Question: I have a UISearchBar embedded within a form so what I am trying to do is once someone clicks on the SearchBar I want a TableView to popup as a subView . I have that working correctly however I would like the SubView to appear under the SearchBar so that Users can keep searching, my SubView takes over the entire page . Here is how I am trying to get the functionality to work: .
Notice the searchBar with the corresponding View now if you click on the SearchBar a subView appears right below the SearchBar . As stated before for me everything is working except that the subView takes over the whole page and does not appear underneath the SearchBar. This is my code , the third image is my storyBoard below and this is my code
'''
class RegistrationViewController: UIViewController,UISearchBarDelegate {
@IBOutlet weak var Location: UISearchBar!
func searchBarShouldBeginEditing(_ searchBar: UISearchBar) -> Bool {
searchBar.setShowsCancelButton(false, animated: true)
let Popup = UIStoryboard(name: "Main", bundle: nil).instantiateViewController(withIdentifier: "zip_searches") as! ExampleTableViewController
self.addChildViewController(Popup)
Popup.view.frame = self.view.frame
self.view.addSubview(Popup.view)
Popup.didMove(toParentViewController: self)
return true
}
}
'''
[
<URL>
<URL>
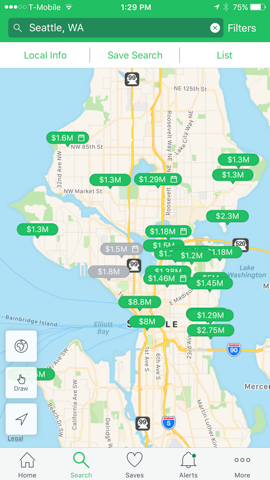
Answer: I found an easy solution to my problem. You simply have a SearchBar at the top then you create a second UIView and put it underneath your SearchBar. Then you connect that new UIView such as
'''
@IBOutlet weak var view2: UIView!
'''
then when it comes to the frame portion you simply do this
'''
Popup.view.frame = self.view2.frame
'''
That is it when you click on SearchBar the View2 will act as a popup and cover everything underneath the searchBar .